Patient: sex M, age 69
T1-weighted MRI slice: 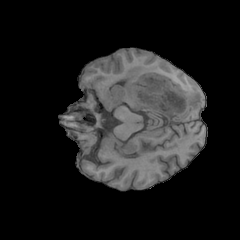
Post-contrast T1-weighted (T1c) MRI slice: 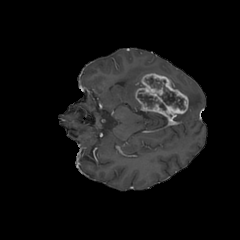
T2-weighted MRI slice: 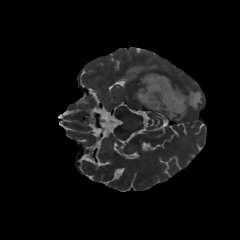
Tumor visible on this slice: yes
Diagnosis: Glioblastoma, IDH-wildtype
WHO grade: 4